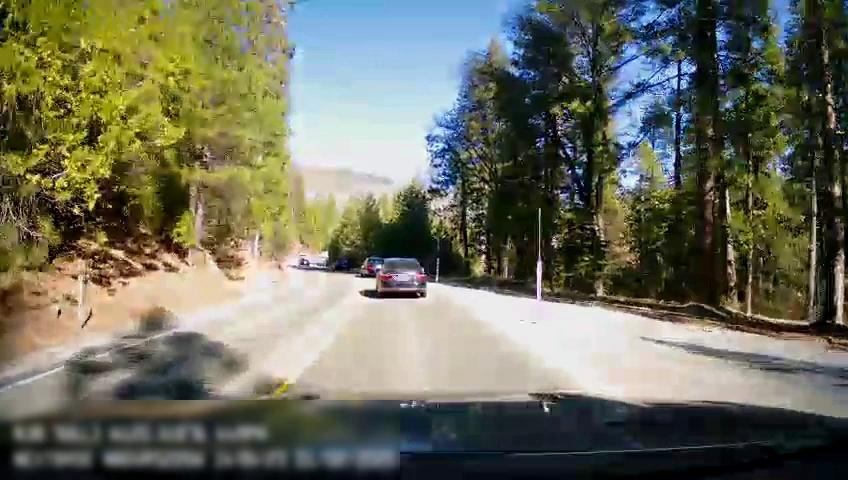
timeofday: Day
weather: Sunny
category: Drivable Space
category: Vehicles | Car
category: Vehicles | Car
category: Vehicles | Car
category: Vehicles | Car
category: Lanes | Opposite Lane
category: Lanes | Current Lane